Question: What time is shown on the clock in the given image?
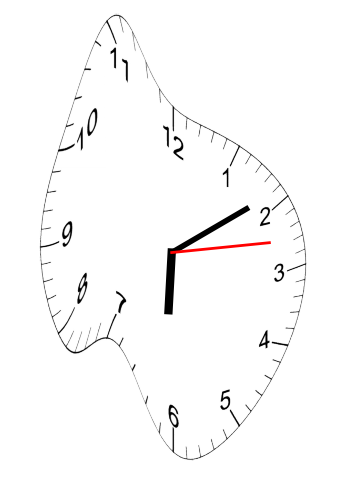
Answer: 06:09:13